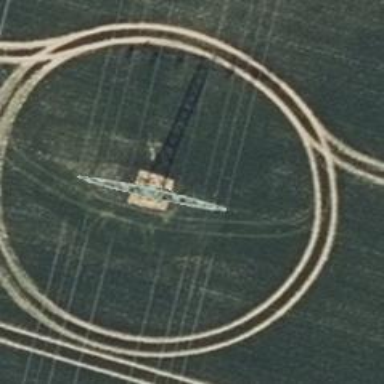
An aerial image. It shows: Power tower.